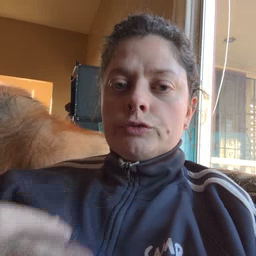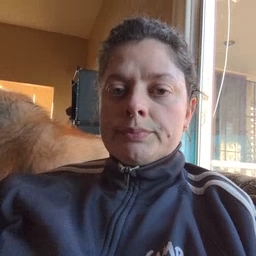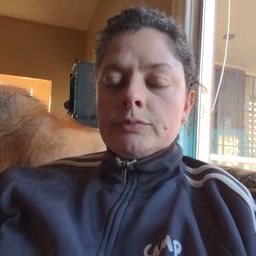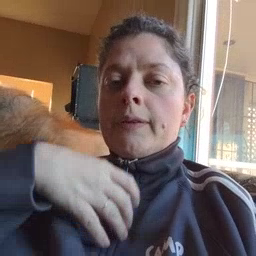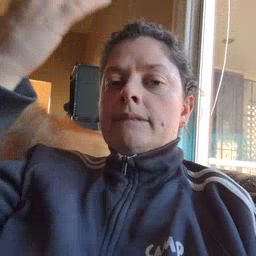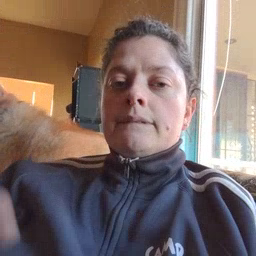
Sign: giraffe